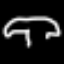
Label: mushroom